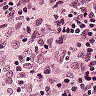
Metastatic tissue present: no